Question: I created an iPhone app with XCode and Phonegap.
Launching the app works perfectly fine but when I press the home button of the iPhone (which puts the app into the background) and then open the app again (to bring it to foreground), it crashes.
This is what the logs say:
> 2012-10-31 14:37:21.359 [810:907] -[AppDelegate myFunc]: unrecognized
selector sent to instance 0x1e0642202012-10-31 14:37:21.361 [810:907] --- Terminating app due to uncaught
exception 'NSInvalidArgumentException', reason: '-[AppDelegate
myFunc]: unrecognized selector sent to instance 0x1e064220'--- First throw call stack:(0x361b62a3 0x344c697f 0x361b9e07 0x361b8531 0x3610ff68 0x36107037
0x33bc9d91 0x37630213 0x3762fdff 0x37487d61 0x374876d5 0x37487123
0x3663a5a3 0x3618b683 0x3618aee9 0x36189cb7 0x360fcebd 0x360fcd49
0x366392eb 0x374db301 0xe7c89 0xe7c20)libc++abi.dylib: terminate called throwing an exception
The image attached shows the line of code where it stops.
What's going on?
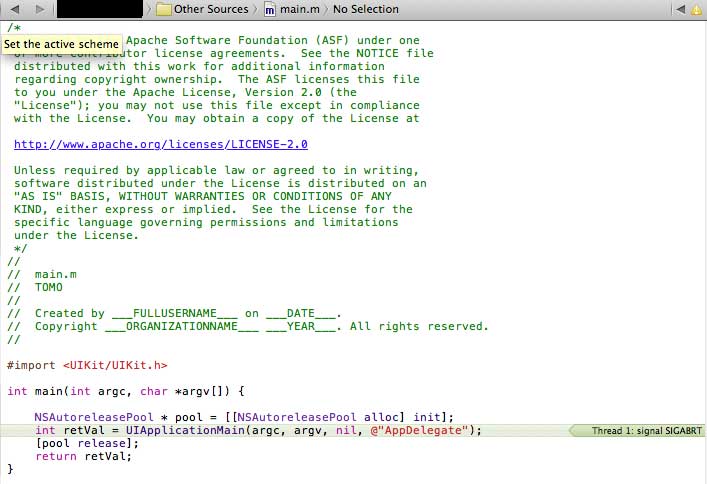
Answer: It appears you're invoking a method called myFunc that doesn't exist on your AppDelegate.
This will cause the application to terminate. Check that function exists or remove the invokation.
When you bring an app from the background to the foreground, different methods are invoked on the delegate, so your call to MyFunc might exist there.
Check
'''
applicationDidBecomeActive
'''
and
'''
applicationWillEnterForeground
'''
The details of this can be found here:
<URL>